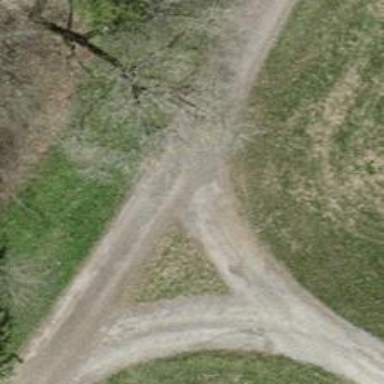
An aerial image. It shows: Gravel track road.